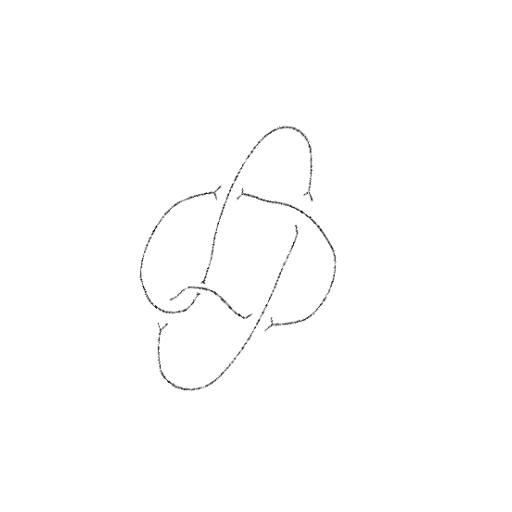
Crossing number: 5